Question: I have trouble rendering a custom GTK3 drawing area with custom cairo code.
It seems that the cairo context doesn't want to trouble with the shape I specify. It writes the whole source onto the whole destination, regardless of the shape.
So for example, if I set a fully white source area to paint a small white rectangle, and I ask cairo to 'fill()' that rectangle, it paints the whole DrawingArea widget instead of that rectangle. What am I missing here ?
'''
#!/usr/bin/env python3
from gi.repository import Gtk as gtk
from gi.repository import Gdk as gdk
import cairo
class Canvas(gtk.DrawingArea):
def __init__(self):
gtk.DrawingArea.__init__(self)
self.set_size_request(600,400)
self.connect('draw',Canvas.on_draw)
def on_draw(self,context):
context.set_source_rgb( 0.1, 0.0, 0.1 )
context.fill()
context.set_source_rgb( 1.0, 1.0, 1.0 )
context.rectangle(50,50,100,100)
context.fill()
context.paint()
return False
#look at this code
class MainWindow(gtk.Window):
def __init__(self):
gtk.Window.__init__(self, title="Game Centurion")
self.dummy0 = gtk.Label(label="dummy0")
self.canvas = Canvas()
self.box = gtk.Box()
self.box.pack_start(self.canvas, True, True, 0)
self.box.pack_start(self.dummy0, True, True, 0)
self.add(self.box)
self.connect('delete-event', gtk.main_quit)
if __name__ == '__main__':
w = MainWindow()
w.show_all()
gtk.main()
'''
Here is the result window, you can see it is fully white instead of having a small white square over a dark purple background as I specified in the code above.

Thank you for any help.
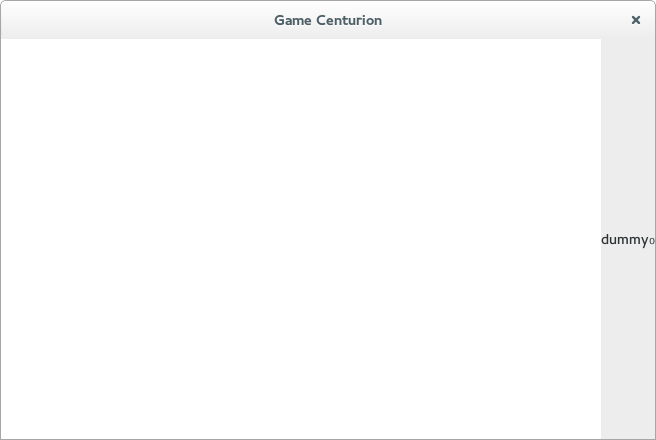
Answer: Okay, I got it.
I misunderstood the role of the method 'paint' of object 'context'.
I though it was some kind of "commit" to actually perform all operation specified before.
Actually those operations are painted "on spot" (or after the return call, I dunno), and paint is an operation that copy the whole source into the destination.
No wonder it didn't work. out so well.
Here is the correct drawing callback :
'''
def on_draw(self,emitter,context):
context.set_source_rgb( 0.1, 0.0, 0.1 )
context.paint()
context.rectangle(50,50,100,100)
context.set_source_rgb( 1.0, 1.0, 1.0 )
context.fill()
return False
'''